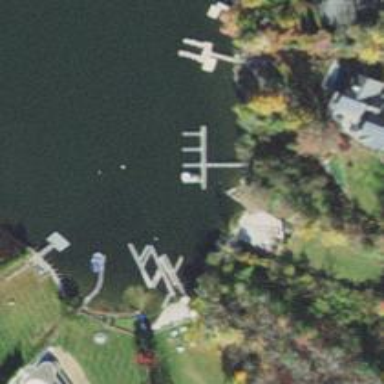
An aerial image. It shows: Man-made pier.